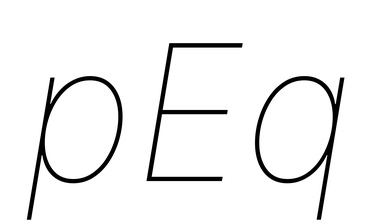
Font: Inter-Italic_Thin_Italic